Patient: sex F, age 26
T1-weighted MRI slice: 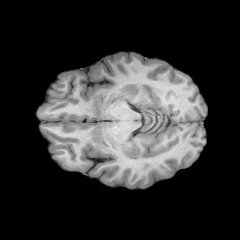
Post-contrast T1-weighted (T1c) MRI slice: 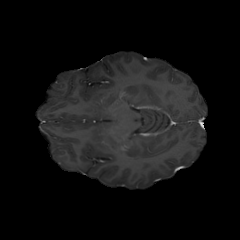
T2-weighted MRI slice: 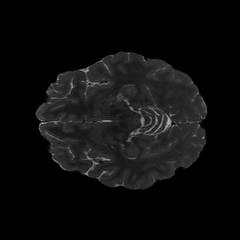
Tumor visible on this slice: no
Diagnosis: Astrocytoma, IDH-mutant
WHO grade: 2